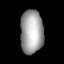
Tissue: lung
Cell type: Epithelial cells
Senescence score: 0.2102
Nuclear area (px): 991
Mean DAPI intensity: 160.019